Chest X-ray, AP view. Patient: 68 years old, sex M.
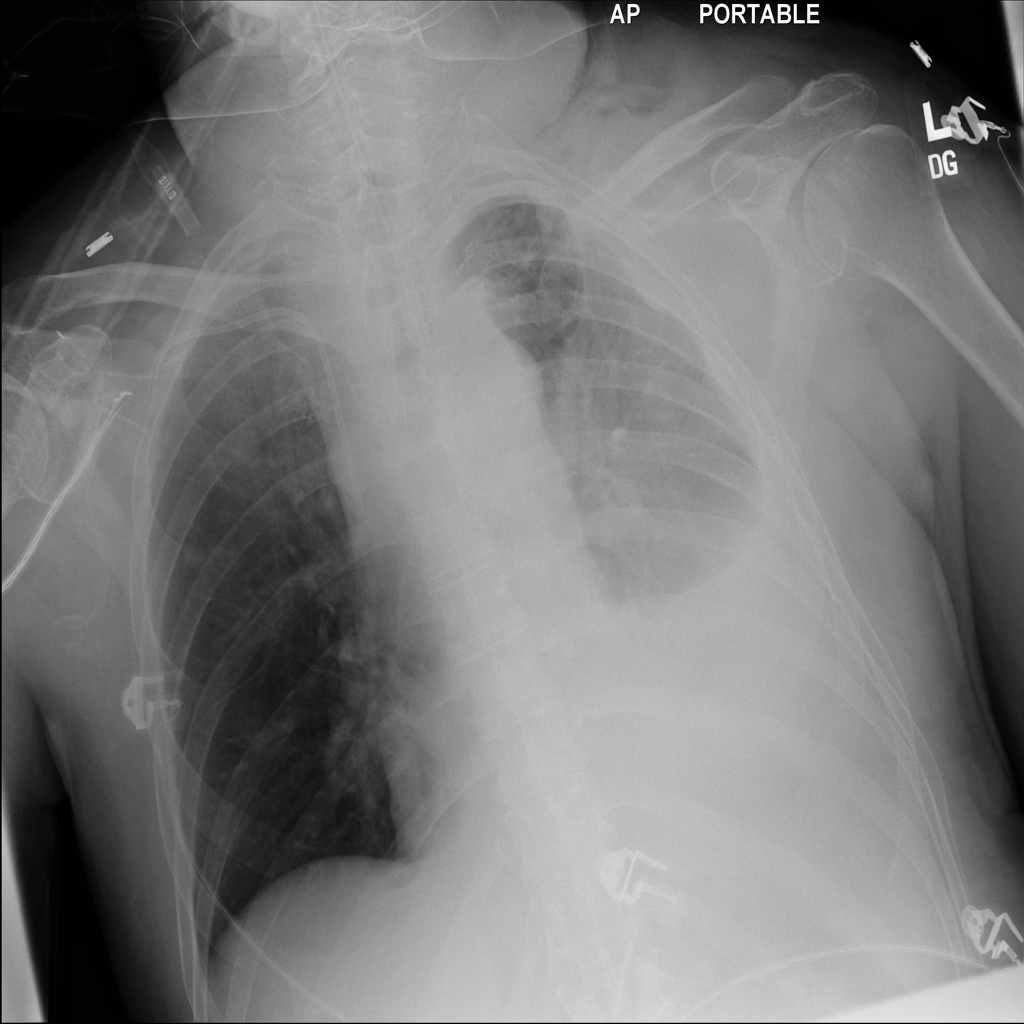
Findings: Effusion, Mass